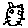
Label: cat